Question: I am writing a simple C# console application, whose main job is, when given a set of URLs, to ping those URLs and report whether or not an 'HTTP 200 OK' result was returned. The real life data set is in the area of 20,000 URLs to test (to verify that an en-masse edit did not ruin any of the pages).
Currently, the code that checks the response looks like this:
'''
public UrlTestResult TestUrl(string url)
{
if (string.IsNullOrWhiteSpace(url))
{
throw new ArgumentNullException("url");
}
using (var client = new HttpClient())
{
try
{
Task<HttpResponseMessage> message = client.GetAsync(url);
if (message == null || message.Result == null)
{
return new FailedUrlTestResult(url, "No response was returned.");
}
if (message.Result.StatusCode == HttpStatusCode.OK)
{
return new SuccessfulUrlTestResult(url);
}
return new FailedUrlTestResult(url, "{0}: {1}".Format((int)message.Result.StatusCode, message.Result.ReasonPhrase));
}
catch (Exception ex)
{
return new FailedUrlTestResult(url, "An exception occurred: " + ex);
}
}
}
'''
This code does work for smaller sets of data. Even if I iterate over the collection of URLs using 'Parallel.ForEach' instead of a normal 'foreach', it behaves fine. After running for a few minutes or so, however, when parsing the 20,000 dataset, IIS Express (hosting localhost) will crash.
I'm guessing that my options are:
- - -
What I am wondering is:
- 'HttpClient'-
EDIT: I'm finding that IIS Express seems to simply be running out of memory. Pictured is the instance where the crash occurs:

Which means that IIS Express is holding on to memory that it obviously doesn't need to be (because once the request is over, I don't care about it anymore). Don't know if this'll help solve my problem any, though.
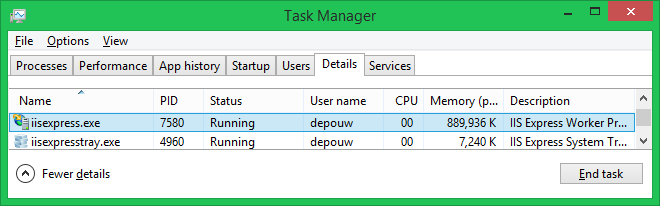
Answer: I simply changed to running 'localhost' out of IIS instead of IIS Express. The memory usage was about the same, but it never crashed at any point for the ten minutes that the application was running. I also took Gabi's comment/suggestion and made 'HttpClient' only be instantiated one time instead of once per test. The final code looks like this:
'''
public sealed class UrlTester : IUrlTester
{
private readonly HttpClient httpClient = new HttpClient();
public UrlTestResult TestUrl(string url)
{
if (string.IsNullOrWhiteSpace(url))
{
throw new ArgumentNullException("url");
}
try
{
Task<HttpResponseMessage> message = httpClient.GetAsync(url);
if (message == null || message.Result == null)
{
return new FailedUrlTestResult(url, "No response was returned.");
}
if (message.Result.StatusCode == HttpStatusCode.OK)
{
return new SuccessfulUrlTestResult(url);
}
return new FailedUrlTestResult(url, "{0}: {1}".FormatCurrentCulture((int)message.Result.StatusCode, message.Result.ReasonPhrase));
}
catch (Exception ex)
{
return new FailedUrlTestResult(url, "An exception occurred: " + ex);
}
}
public void Dispose()
{
if (httpClient != null)
{
httpClient.Dispose();
}
}
}
'''
And the caller to this class utilizes C#'s 'using' statement to ensure that the 'HttpClient' instance is properly disposed of.